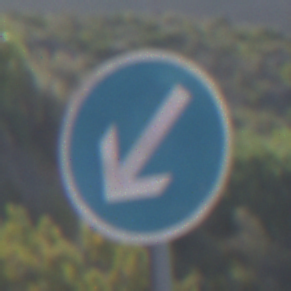
Verkehrszeichen: VorgeschriebeneVorbeifahrtLinks
Umgebung: Outdoor, Nature
Tageszeit: MorningAfternoon
Wetter: Clear
Licht: Natural
Jahreszeit: NotSpecified
Kontrast: HighContrast